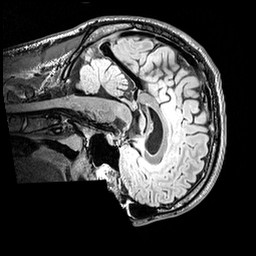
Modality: FLAIR
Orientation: sagittal
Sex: male
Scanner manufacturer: siemens
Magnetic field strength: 3 T
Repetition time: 5 s
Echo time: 0.395 s